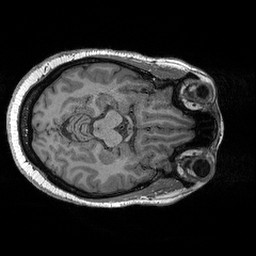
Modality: T1w
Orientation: axial
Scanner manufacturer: siemens
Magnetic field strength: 3 T
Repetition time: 2.3 s
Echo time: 0.00298 s